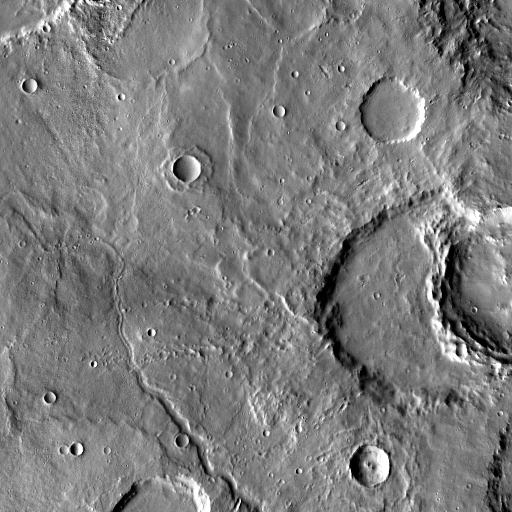
Crater classes present: Background, Other, Buried, Secondary